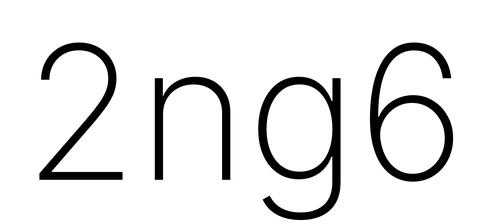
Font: Inter_ExtraLight